Question: Sorry for the weird title, couldn't write it better...

Take a look at the image above.
In mysql, is it possible/feasible to have column UNIQUE based on user_id?
Let me rephrase this, is it possible to have order column values all unique only for specific user_id?
So that, if for user_id = 1 order = 1 and there cannot be another order = 1. But if user_id = 2 I can have order = 1 again?
Or is it better/faster to control this in php script that interfaces with mysql?
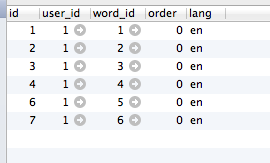
Answer: You are asking a couple of independent questions.
(1) Yes, you can have unique orders only for a customer. In this case you need to create an unique index using both columns.
(2) Is it better/faster to control this in php script that interfaces with mysql? The first question has to do with data integrity not performance. It will be faster to generate new word_id's if that is an auto-increment column because if it is not, your PHP code needs to query the database to find the largest value and add one.
If you want to have unique word_id per customer, you will need to generate those in your PHP code. MySQL cannot generate new auto-increment values based on another column (because you are using InnoDB)